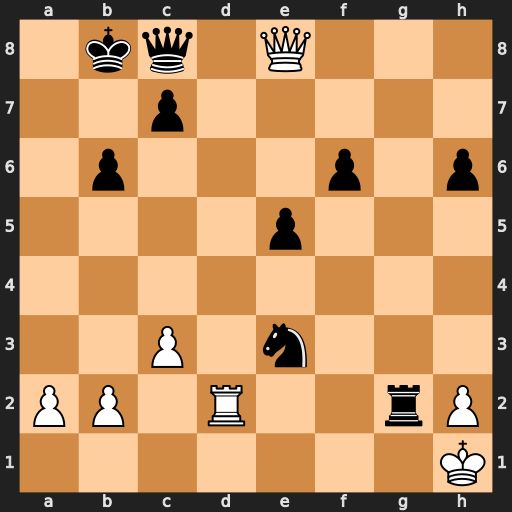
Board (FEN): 1kq1Q3/2p5/1p3p1p/4p3/8/2P1n3/PP1R2rP/7K
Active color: w
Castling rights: -
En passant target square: -
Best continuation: Rd8 Qxd8 Qxd8+